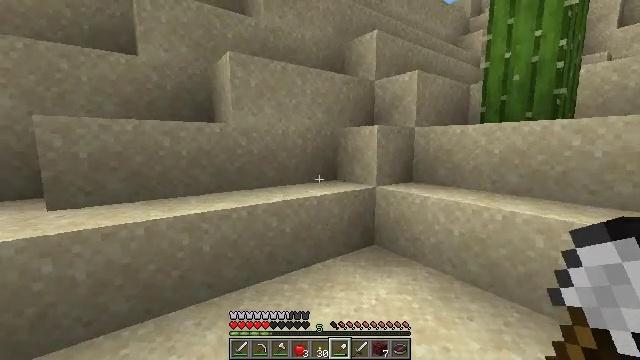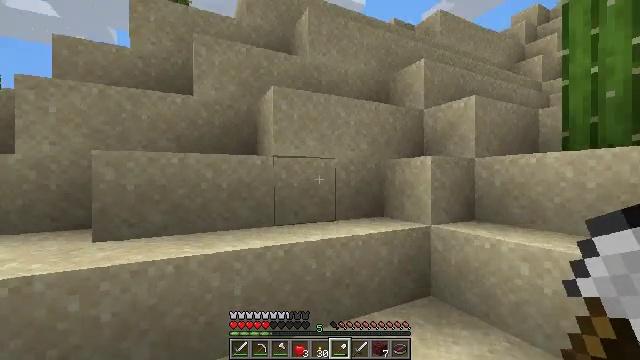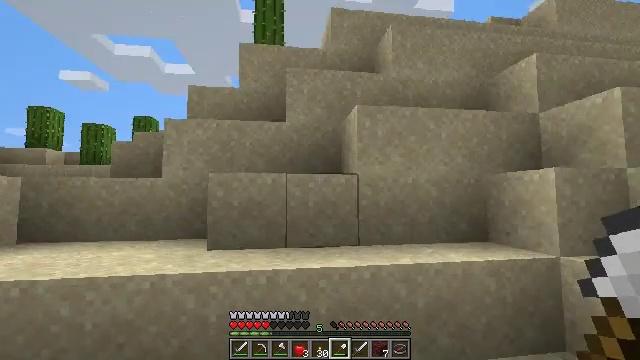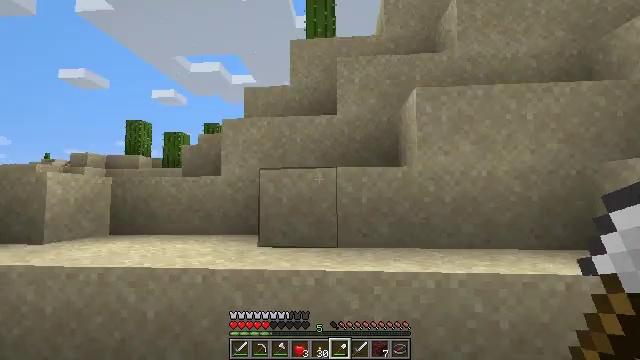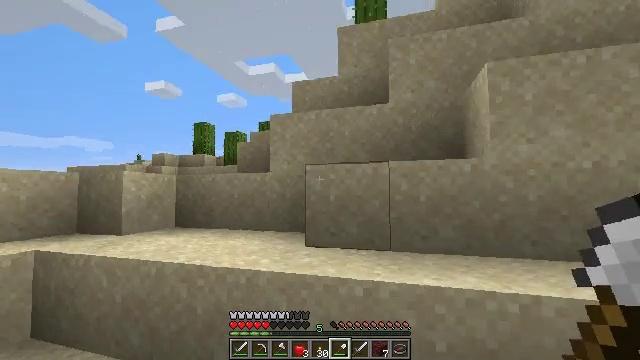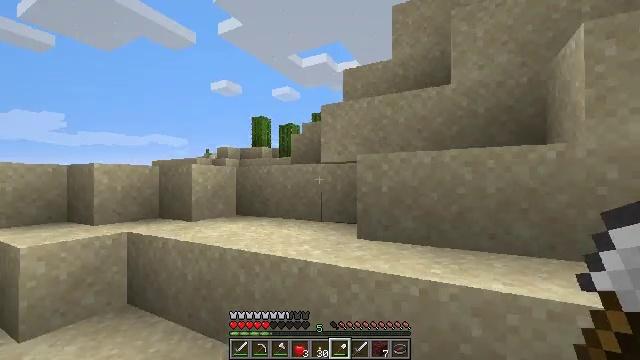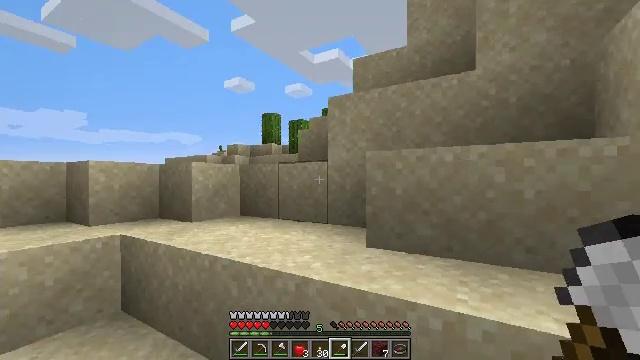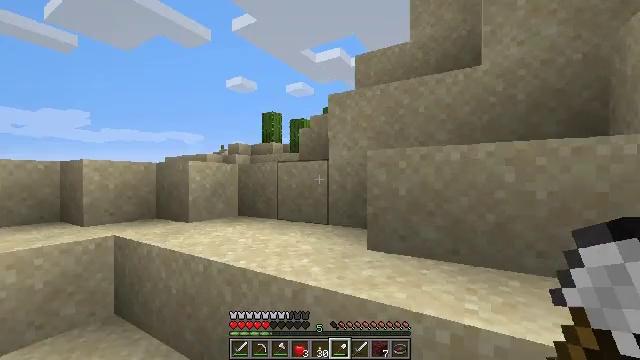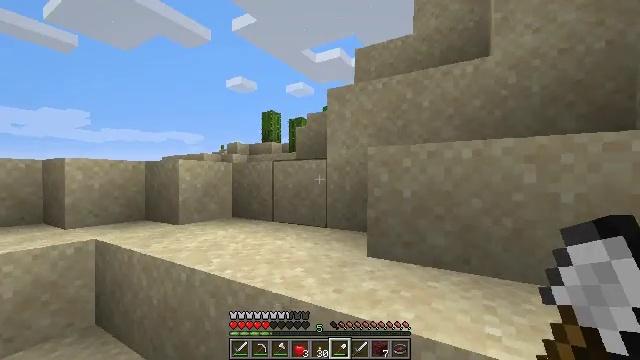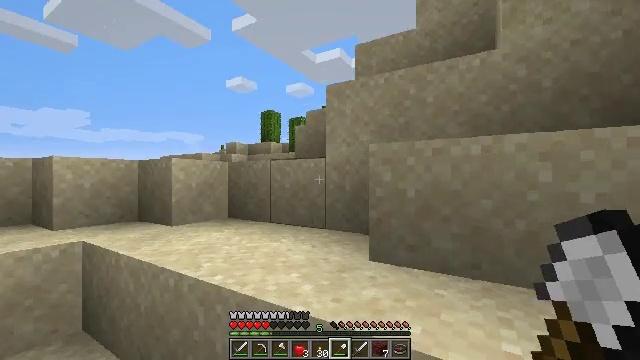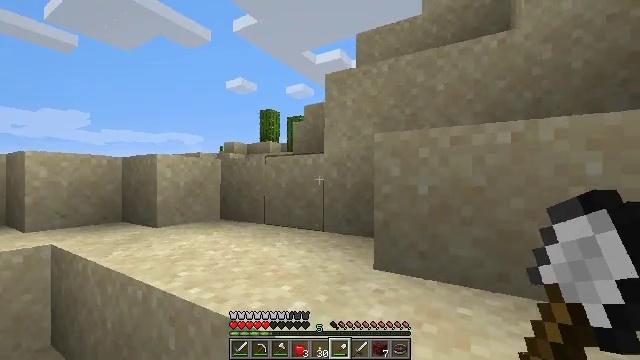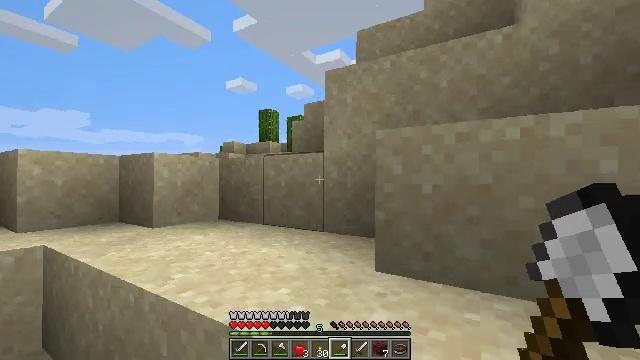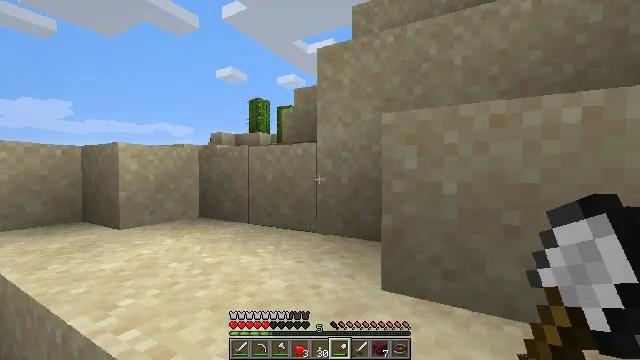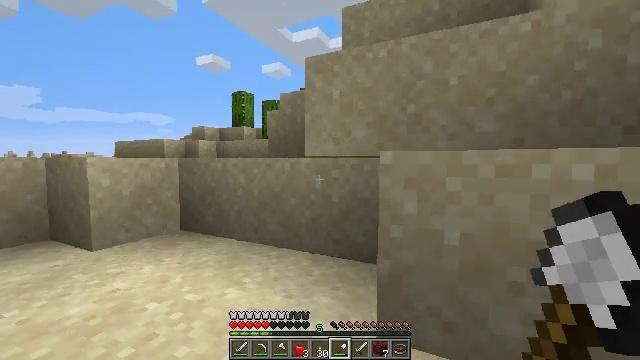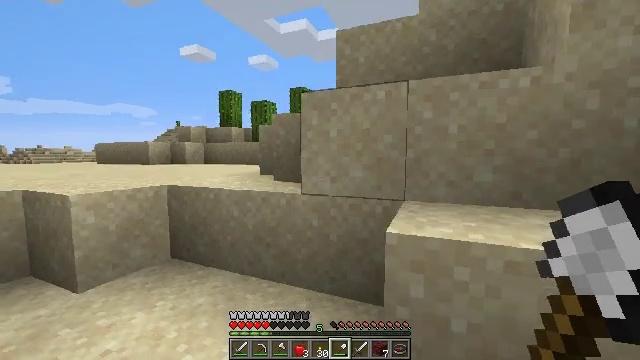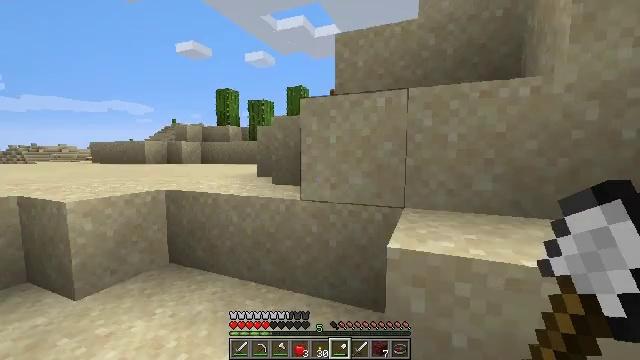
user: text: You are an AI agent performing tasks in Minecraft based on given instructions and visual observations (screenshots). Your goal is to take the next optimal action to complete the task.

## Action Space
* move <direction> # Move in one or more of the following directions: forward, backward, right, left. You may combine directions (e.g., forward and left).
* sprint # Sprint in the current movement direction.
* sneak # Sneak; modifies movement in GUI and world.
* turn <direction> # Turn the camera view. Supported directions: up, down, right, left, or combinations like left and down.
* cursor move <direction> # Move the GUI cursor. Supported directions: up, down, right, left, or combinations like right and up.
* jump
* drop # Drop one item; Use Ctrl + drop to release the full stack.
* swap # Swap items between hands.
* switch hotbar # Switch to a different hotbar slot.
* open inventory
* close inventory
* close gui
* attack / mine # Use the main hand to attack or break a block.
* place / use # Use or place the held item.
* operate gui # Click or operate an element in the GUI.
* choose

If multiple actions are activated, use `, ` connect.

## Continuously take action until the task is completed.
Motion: motion action
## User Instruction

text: Left click to mine the dead bush.
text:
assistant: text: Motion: move forward, turn left and up
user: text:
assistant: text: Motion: move forward, turn left and up
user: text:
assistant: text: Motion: move forward, turn left
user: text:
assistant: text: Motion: move forward, turn left
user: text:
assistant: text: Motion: move forward, turn left and down
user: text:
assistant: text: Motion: move forward, turn left
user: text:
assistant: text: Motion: move forward
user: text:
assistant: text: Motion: move forward
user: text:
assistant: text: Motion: move forward
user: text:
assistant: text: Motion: move forward
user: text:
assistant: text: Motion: move forward
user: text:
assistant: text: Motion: move forward, turn right and down
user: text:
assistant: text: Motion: move forward, turn right and down, jump
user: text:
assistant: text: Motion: move forward, turn right and down, jump
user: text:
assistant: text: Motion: move forward, jump
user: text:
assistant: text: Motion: move forward, jump
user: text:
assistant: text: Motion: move forward
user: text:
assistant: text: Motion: move forward
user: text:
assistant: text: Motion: move forward, turn right
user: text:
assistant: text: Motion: move forward, turn right and down
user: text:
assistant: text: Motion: move forward, turn right
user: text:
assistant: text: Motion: move forward, turn right and up
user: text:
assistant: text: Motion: move forward, turn right
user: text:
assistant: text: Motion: move forward, turn right and up
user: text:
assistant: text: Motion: move forward, turn right
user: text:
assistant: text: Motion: move forward, jump
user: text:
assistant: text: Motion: move forward, jump
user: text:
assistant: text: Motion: move forward, turn right, jump
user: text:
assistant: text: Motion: move forward, jump
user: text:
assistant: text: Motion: move forward